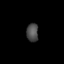
Tissue: lung
Cell type: T cells
Senescence score: 0.1638
Nuclear area (px): 212
Mean DAPI intensity: 75.354